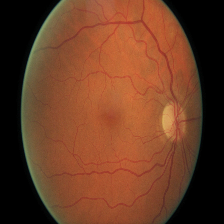
Diabetic retinopathy grade: Moderate